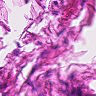
Metastatic tissue present: no